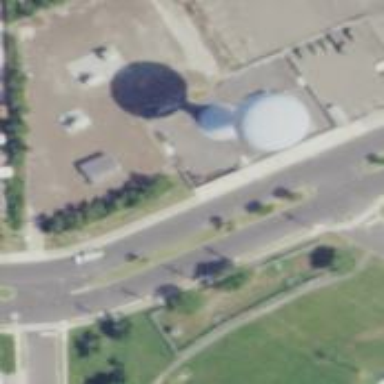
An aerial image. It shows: Water tower that is man-made.